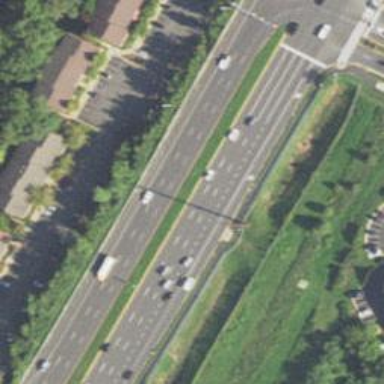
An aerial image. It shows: Expressway with asphalt surface classified as trunk highway.